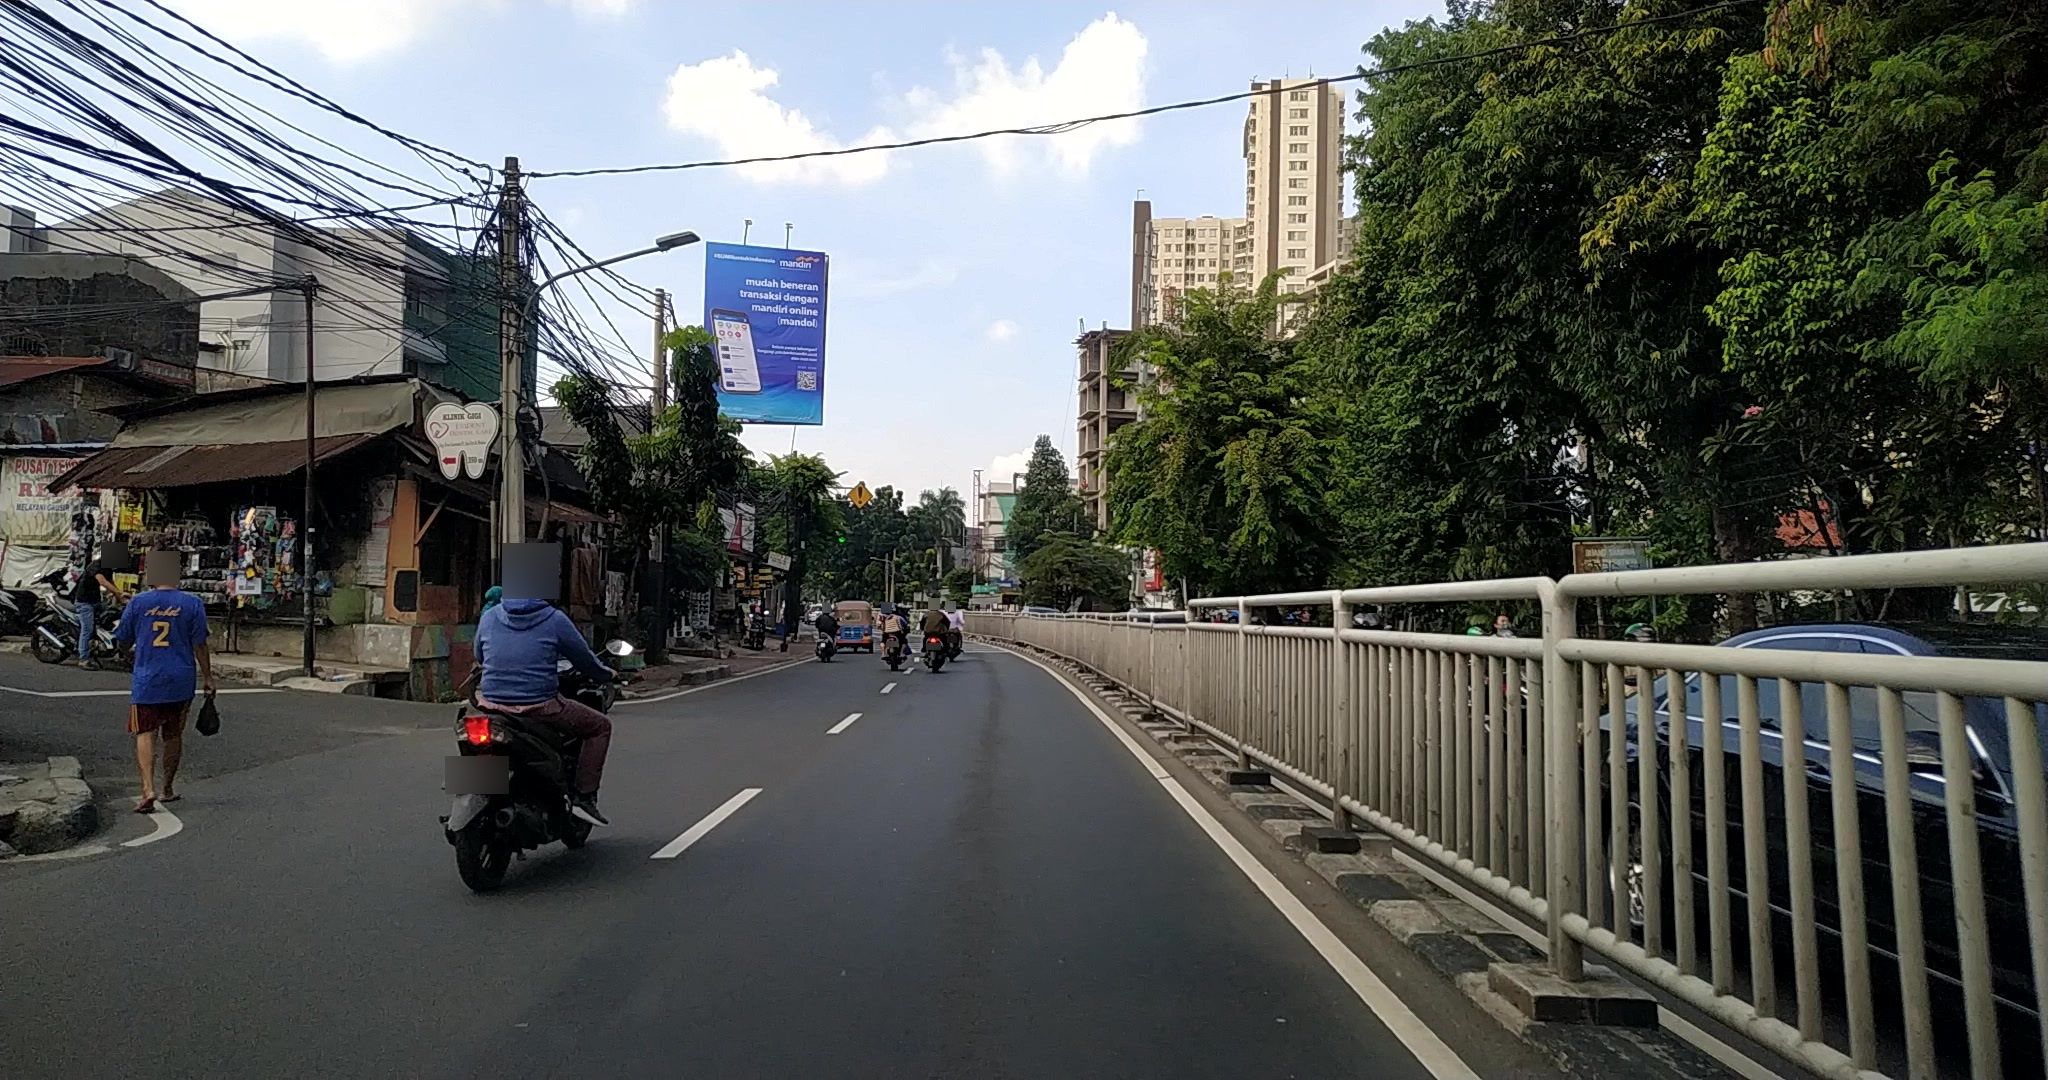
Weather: clear
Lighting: day
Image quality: good
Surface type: cycling surface
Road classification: primary
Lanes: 2
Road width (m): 5
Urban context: urban centre
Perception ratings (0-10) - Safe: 7.61, Lively: 7.6, Beautiful: 6.35, Boring: 3.75, Depressing: 2.45, Wealthy: 8.11